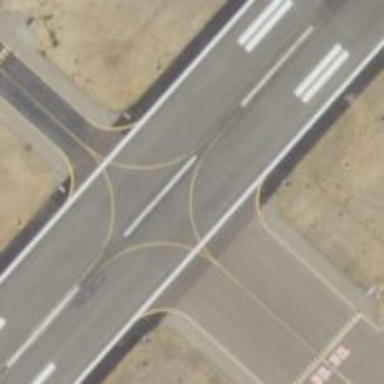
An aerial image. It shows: View of taxiway at the airport.